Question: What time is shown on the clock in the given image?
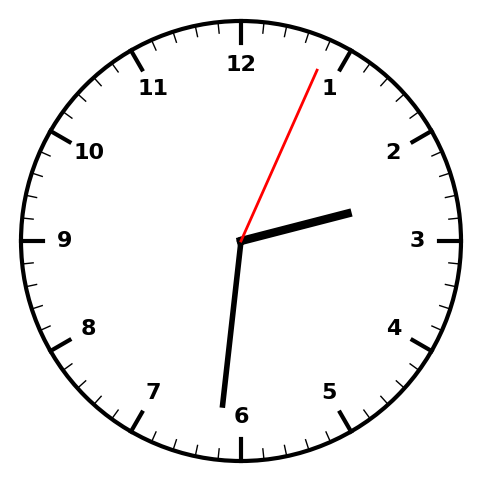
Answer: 02:31:04